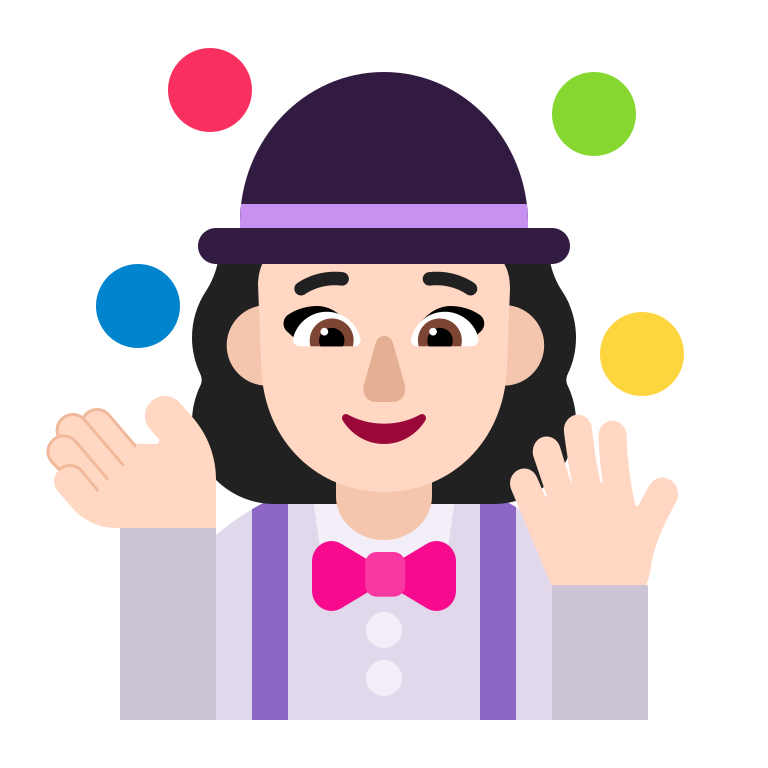
woman juggling flat light